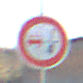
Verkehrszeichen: VerbotUeberholenEinspurigeFahrzeuge
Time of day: MorningAfternoon
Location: Outdoor (Suburban)
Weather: PartlyCloudy
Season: NotSpecified
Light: Natural